Question: How to close a native web browser popup in Jasmine JS?
I can't succeed to close this dialog and it keep showing up in all the running.
Please your help!
The code:
'''
describe('LiveSite Portal - Client perform a call', function() {
it('LiveSite - Home Page', function() {
liveSiteHome();
});
it('LiveSite Portal - Client perform a call', function() {
browser.getAllWindowHandles().then(function (handles) {
browser.switchTo().window(handles[handles.length - 1]);
var alertDialog = browser.switchTo().alert().thenCatch(function (e) {
if (e.code !== 27) { throw e; }
})
.then(function (alert) {
if (alert) {
expect(alertDialog.getText()).toEqual("External Protocol Request");
return alert.dismiss()
}
element(by.css("span.hide-sm.ng-binding")).click();
browser.sleep(3000);
});
//close the native popup
browser.switchTo().window(handles[0]);
browser.sleep(5000);
});
});
});
'''
The actual result:

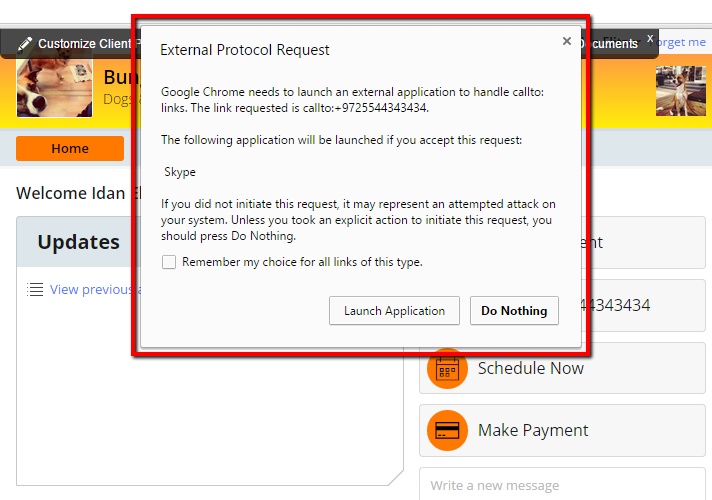
Answer: First of all, you cannot handle this kind of popup with 'protractor'/'selenium' - it is not a javascript popup and you cannot switch to it or control. Your best bet is to avoid opening the popup in the first place by tweaking browser's desired capabilities, preferences.
I don't have a solution for google-chrome yet, but for Firefox you would need to set the following preferences by defining a custom Firefox Profile (see <URL>:
- <URL>
This way you are letting Firefox know not to handle the external protocol link and do nothing.